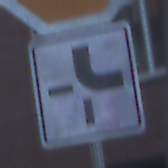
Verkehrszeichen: VerlaufVorfahrtsstrasse4
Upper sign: Stop
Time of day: SunriseSunset
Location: Outdoor (Urban)
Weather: Clear
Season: NotSpecified
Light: Natural